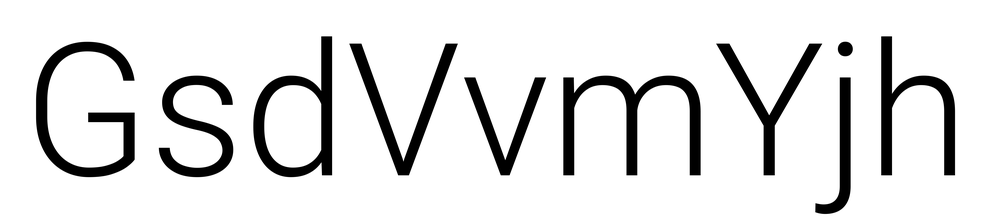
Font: Roboto_Light